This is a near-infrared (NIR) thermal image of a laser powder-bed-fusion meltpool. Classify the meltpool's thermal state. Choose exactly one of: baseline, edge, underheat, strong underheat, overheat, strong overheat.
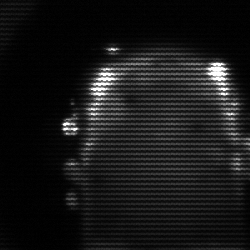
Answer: baseline